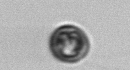
Label: Dinophyceae